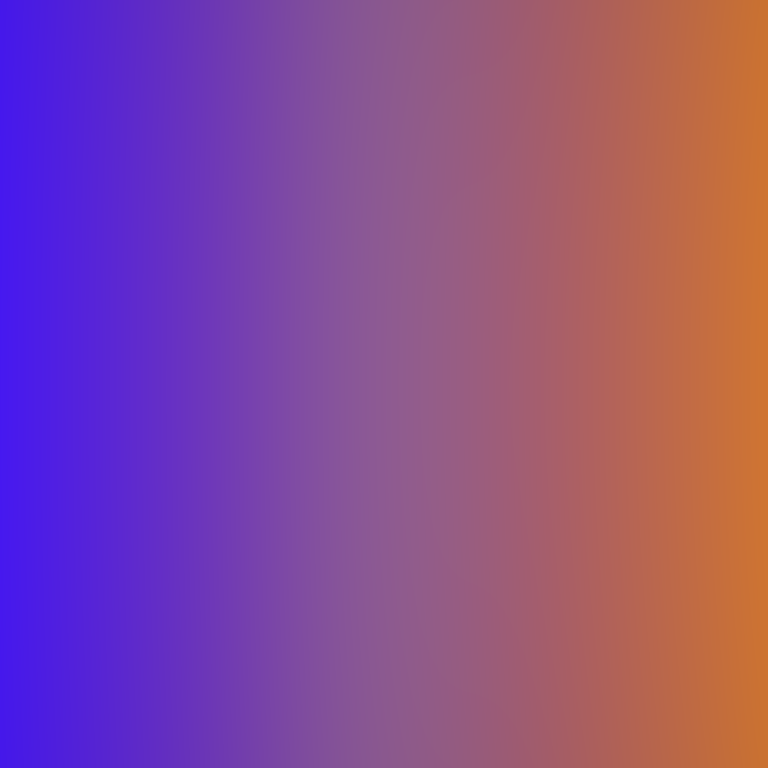
Abstract light effect, smooth gradient from deep blue to warm orange, calm atmosphere, soft glow, no room, no furniture, no objects.